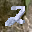
Label: 2